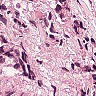
Metastatic tissue present: yes